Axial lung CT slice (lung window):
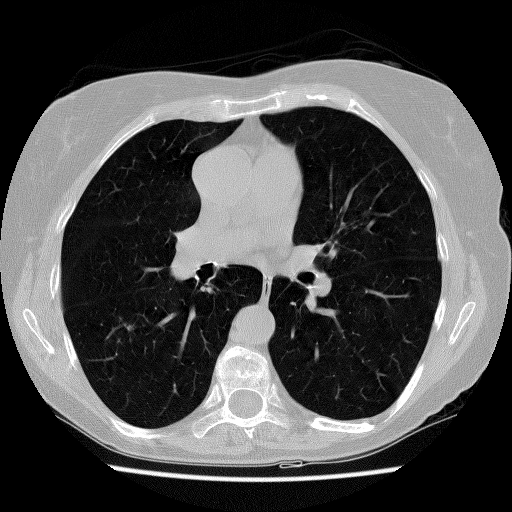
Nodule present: yes
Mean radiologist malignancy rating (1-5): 2